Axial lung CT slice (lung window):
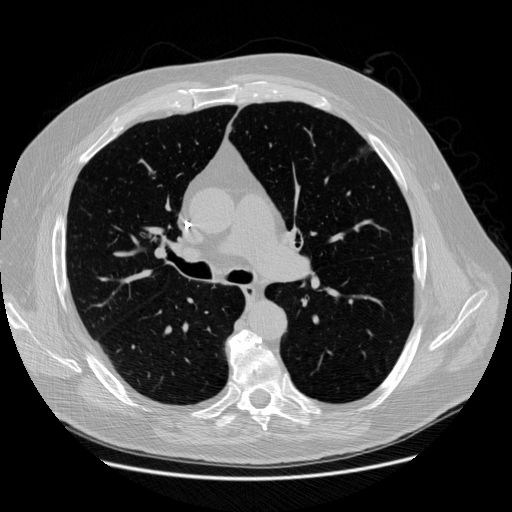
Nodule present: no